Question: I have implemented a 'Twitter' feed in a 'UITableViewController' and I'm using a custom cell with a 'UITextView' in it so it has link detection. The problem I'm having is that only the first cell shows up and if I start scrolling the app crashes with 'EXC_BAD_ACCESS' on 'cell.tweetText.text = t[@"text"];'. The feed shows up correctly if I don't use a custom cell, but then you can't tap on a link.
TweetCell.h
'''
#import <UIKit/UIKit.h>
@interface TweetCell : UITableViewCell <UITextViewDelegate>
@property (weak, nonatomic) IBOutlet UITextView *tweetText;
@end
'''
tableviewcontroller.h
'''
#import <UIKit/UIKit.h>
@interface GRSTwitterTableViewController : UITableViewController
@property (nonatomic, strong) NSMutableArray *twitterFeed;
@end
'''
tableviewcontroller.m
'''
#import "GRSTwitterTableViewController.h"
#import "TweetCell.h"
#import "STTwitter.h"
@interface GRSTwitterTableViewController ()
@end
@implementation GRSTwitterTableViewController
@synthesize twitterFeed;
- (id)initWithStyle:(UITableViewStyle)style
{
self = [super initWithStyle:style];
if (self) {
// Custom initialization
}
return self;
}
- (void)viewDidLoad
{
[super viewDidLoad];
self.title = @"";
self.tableView = [[UITableView alloc]initWithFrame:CGRectZero style:UITableViewStyleGrouped];
UIBarButtonItem *openTwitterButton = [[UIBarButtonItem alloc]initWithTitle:@"Open in Twitter" style:UIBarButtonItemStylePlain target:self action:@selector(openTwitter:)];
self.navigationItem.rightBarButtonItem = openTwitterButton;
STTwitterAPI *twitter = [STTwitterAPI twitterAPIAppOnlyWithConsumerKey:@"xz9ew8UZ6rz8TW3QBSDYg" consumerSecret:@"rm8grg0aIPCUnTpgC5H1NMt4uWYUVXKPqH8brIqD4o"];
[twitter verifyCredentialsWithSuccessBlock:^(NSString *username)
{
[twitter getUserTimelineWithScreenName:@"onmyhonorband" count:50 successBlock:^(NSArray *statuses)
{
twitterFeed = [NSMutableArray arrayWithArray:statuses];
[self.tableView reloadData];
}
errorBlock:^(NSError *error)
{
NSLog(@"%@", error.debugDescription);
}];
}
errorBlock:^(NSError *error)
{
NSLog(@"%@", error.debugDescription);
}];
}
- (void)didReceiveMemoryWarning
{
[super didReceiveMemoryWarning];
// Dispose of any resources that can be recreated.
}
- (IBAction)openTwitter:(id)sender
{
NSURL *twitterURL = [NSURL URLWithString:@"twitter:///user?screen_name=onmyhonorband"];
NSURL *safariURL = [NSURL URLWithString:@"https://twitter.com/onmyhonorband"];
if ([[UIApplication sharedApplication]canOpenURL:twitterURL])
{
[[UIApplication sharedApplication]openURL:twitterURL];
}
else
{
[[UIApplication sharedApplication]openURL:safariURL];
}
}
#pragma mark - Table view data source
- (NSInteger)numberOfSectionsInTableView:(UITableView *)tableView
{
// Return the number of sections.
return 1;
}
- (NSInteger)tableView:(UITableView *)tableView numberOfRowsInSection:(NSInteger)section
{
// Return the number of rows in the section.
return [twitterFeed count];
}
- (UITableViewCell *)tableView:(UITableView *)tableView cellForRowAtIndexPath:(NSIndexPath *)indexPath
{
tableView.backgroundColor = [UIColor darkGrayColor];
TweetCell *cell = [tableView dequeueReusableCellWithIdentifier:@"myCell"];
if (!cell)
{
[tableView registerNib:[UINib nibWithNibName:@"TweetCell" bundle:nil] forCellReuseIdentifier:@"myCell"];
cell = [tableView dequeueReusableCellWithIdentifier:@"myCell"];
}
NSInteger idx = indexPath.row;
NSDictionary *t = twitterFeed[idx];
cell.tweetText.text = t[@"text"];
return cell;
}
- (void)tableView:(UITableView *)tableView didSelectRowAtIndexPath:(NSIndexPath *)indexPath
{
[tableView deselectRowAtIndexPath:indexPath animated:YES];
}
@end
'''
Here is a screenshot of what the tableview looks like when using the custom cell.

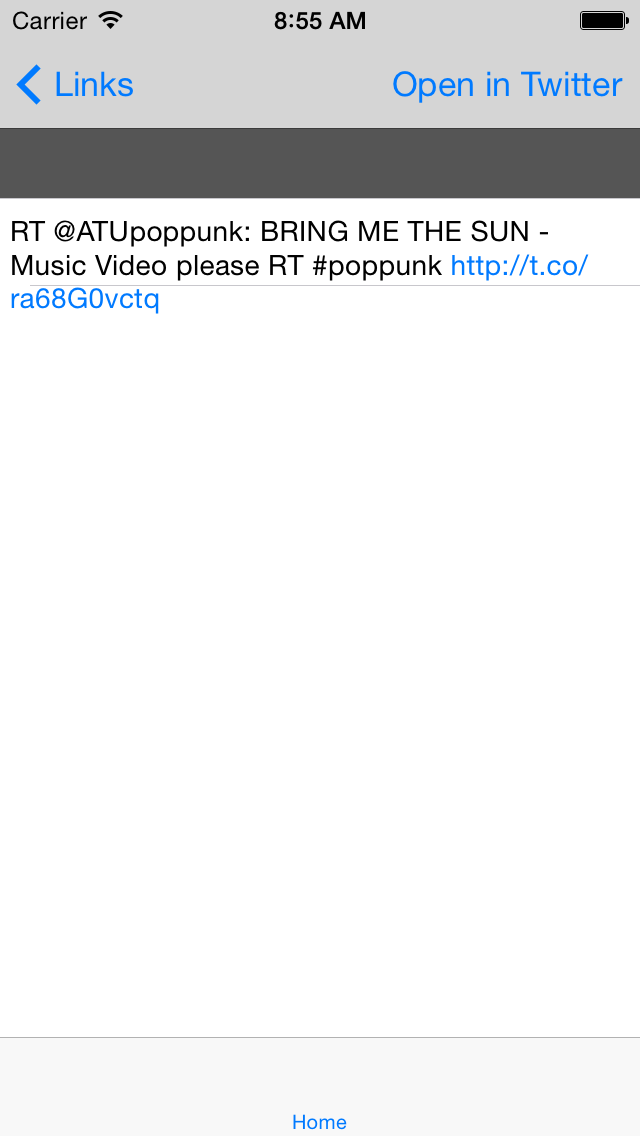
Answer: replace the line code
'''
TweetCell *cell = [tableView dequeueReusableCellWithIdentifier:@"myCell"];
if (!cell)
{
[tableView registerNib:[UINib nibWithNibName:@"TweetCell" bundle:nil] forCellReuseIdentifier:@"myCell"];
cell = [tableView dequeueReusableCellWithIdentifier:@"myCell"];
}
'''
'''
TweetCell *cell = [tableView dequeueReusableCellWithIdentifier:@"myCell"];
if (!cell)
{
NSArray *nibs =[[NSBundle mainBundle] loadNibNamed:@"TweetCell" owner:self options:NULL];
cell = [nibs firstObject];
}
'''